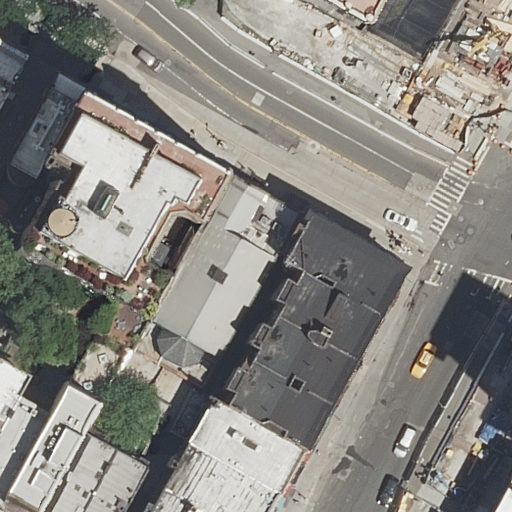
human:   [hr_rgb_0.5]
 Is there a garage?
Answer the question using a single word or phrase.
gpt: no

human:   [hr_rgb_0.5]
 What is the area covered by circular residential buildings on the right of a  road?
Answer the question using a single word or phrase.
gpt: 0m2

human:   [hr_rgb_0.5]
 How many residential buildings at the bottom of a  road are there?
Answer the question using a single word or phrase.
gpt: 15

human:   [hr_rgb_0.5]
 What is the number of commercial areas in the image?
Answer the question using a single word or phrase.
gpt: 0

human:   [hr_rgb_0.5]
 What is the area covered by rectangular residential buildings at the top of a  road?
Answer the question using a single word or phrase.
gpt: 595m2

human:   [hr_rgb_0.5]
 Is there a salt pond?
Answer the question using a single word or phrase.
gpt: no

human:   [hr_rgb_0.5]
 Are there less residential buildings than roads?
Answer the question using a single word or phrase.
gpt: no

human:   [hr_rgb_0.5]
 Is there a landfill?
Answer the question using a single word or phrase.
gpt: no

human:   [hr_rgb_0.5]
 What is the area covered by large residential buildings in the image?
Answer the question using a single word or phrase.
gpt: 1810m2

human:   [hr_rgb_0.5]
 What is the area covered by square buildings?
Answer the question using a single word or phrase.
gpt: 0m2

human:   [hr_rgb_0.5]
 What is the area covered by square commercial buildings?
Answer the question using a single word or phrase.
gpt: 0m2

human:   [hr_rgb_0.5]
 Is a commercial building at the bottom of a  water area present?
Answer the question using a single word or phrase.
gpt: no

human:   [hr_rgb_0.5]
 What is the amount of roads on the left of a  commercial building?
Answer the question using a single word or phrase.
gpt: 0

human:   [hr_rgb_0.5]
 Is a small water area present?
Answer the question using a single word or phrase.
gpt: no

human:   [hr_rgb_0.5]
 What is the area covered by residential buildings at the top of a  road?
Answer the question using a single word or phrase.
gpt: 2566m2

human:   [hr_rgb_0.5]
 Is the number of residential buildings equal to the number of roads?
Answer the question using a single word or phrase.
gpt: no

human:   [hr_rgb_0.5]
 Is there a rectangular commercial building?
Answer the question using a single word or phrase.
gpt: no

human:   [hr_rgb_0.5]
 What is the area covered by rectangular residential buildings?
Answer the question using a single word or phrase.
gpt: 1575m2

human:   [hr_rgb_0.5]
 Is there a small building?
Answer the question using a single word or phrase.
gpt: yes

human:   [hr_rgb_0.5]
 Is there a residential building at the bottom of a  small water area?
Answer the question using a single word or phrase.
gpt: no

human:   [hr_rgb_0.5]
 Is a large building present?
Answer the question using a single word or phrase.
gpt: yes

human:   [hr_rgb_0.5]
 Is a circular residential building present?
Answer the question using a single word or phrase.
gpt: no

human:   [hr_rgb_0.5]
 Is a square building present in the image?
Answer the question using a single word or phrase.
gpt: no

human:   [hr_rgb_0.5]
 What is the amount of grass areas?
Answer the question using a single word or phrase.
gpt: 0

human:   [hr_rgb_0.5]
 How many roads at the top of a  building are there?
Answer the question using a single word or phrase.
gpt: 8

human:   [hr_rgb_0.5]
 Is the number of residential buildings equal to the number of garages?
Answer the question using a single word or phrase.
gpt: no

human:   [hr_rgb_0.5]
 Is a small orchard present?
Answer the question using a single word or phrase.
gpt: no

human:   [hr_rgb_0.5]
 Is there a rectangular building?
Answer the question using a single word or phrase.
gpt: yes

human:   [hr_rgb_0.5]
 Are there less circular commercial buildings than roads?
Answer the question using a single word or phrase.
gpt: yes

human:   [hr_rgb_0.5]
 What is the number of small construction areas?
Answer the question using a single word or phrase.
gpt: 0

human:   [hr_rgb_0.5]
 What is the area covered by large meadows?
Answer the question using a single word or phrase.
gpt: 0m2

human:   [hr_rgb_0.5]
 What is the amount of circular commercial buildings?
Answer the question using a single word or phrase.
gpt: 0

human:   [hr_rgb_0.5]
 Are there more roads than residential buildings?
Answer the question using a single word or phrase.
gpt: no

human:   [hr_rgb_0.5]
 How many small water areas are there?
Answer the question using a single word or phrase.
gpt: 0

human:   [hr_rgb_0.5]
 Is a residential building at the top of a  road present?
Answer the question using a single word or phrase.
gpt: yes

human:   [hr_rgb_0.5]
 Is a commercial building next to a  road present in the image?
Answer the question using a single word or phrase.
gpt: no